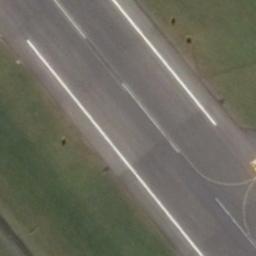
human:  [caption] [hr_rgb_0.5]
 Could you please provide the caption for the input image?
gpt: The runway is on the grass .

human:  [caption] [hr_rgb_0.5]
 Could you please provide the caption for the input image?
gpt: Next to the runway is a large green lawn with white short and thick markings on the runway .

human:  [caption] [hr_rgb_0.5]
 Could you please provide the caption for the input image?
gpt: The grass is beside the runway .

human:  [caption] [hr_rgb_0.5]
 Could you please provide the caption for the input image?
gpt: The runway goes through the lawn .

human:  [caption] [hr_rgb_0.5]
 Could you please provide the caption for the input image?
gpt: There are green meadows beside the runway .